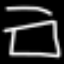
Label: square